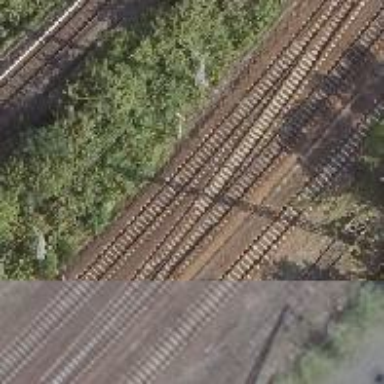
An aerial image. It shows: Railway with electrified contact lines.